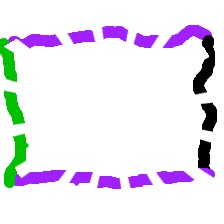
Shape: rectangle